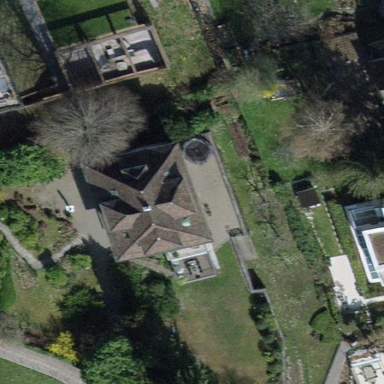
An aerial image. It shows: Detached building.